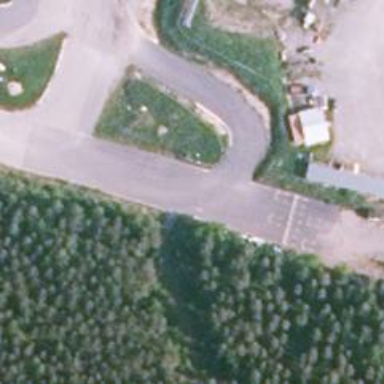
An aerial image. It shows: Motor sport raceway.